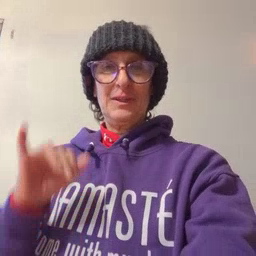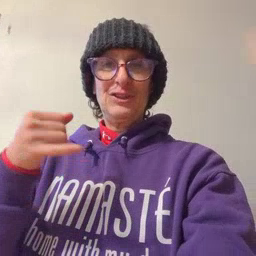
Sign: jeans